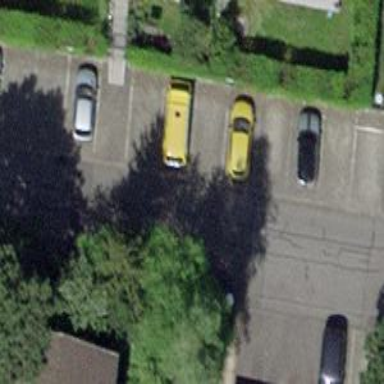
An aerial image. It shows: Parking area with surface.